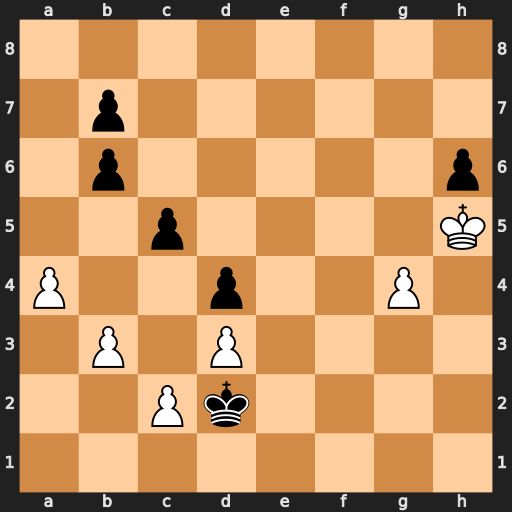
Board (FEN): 8/1p6/1p5p/2p4K/P2p2P1/1P1P4/2Pk4/8
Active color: w
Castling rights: -
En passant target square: -
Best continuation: Kxh6 Kxc2 g5 Kxd3 g6 Kc2 g7 d3 g8=Q